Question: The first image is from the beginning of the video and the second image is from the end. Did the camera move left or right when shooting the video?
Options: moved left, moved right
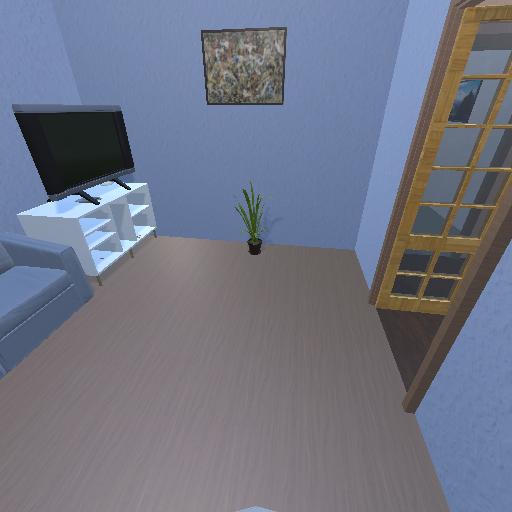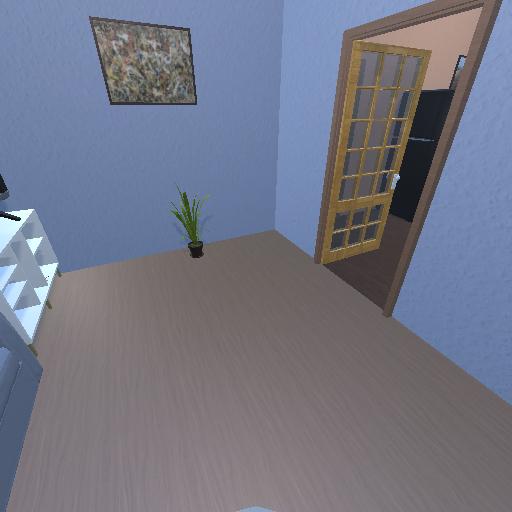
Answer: moved left